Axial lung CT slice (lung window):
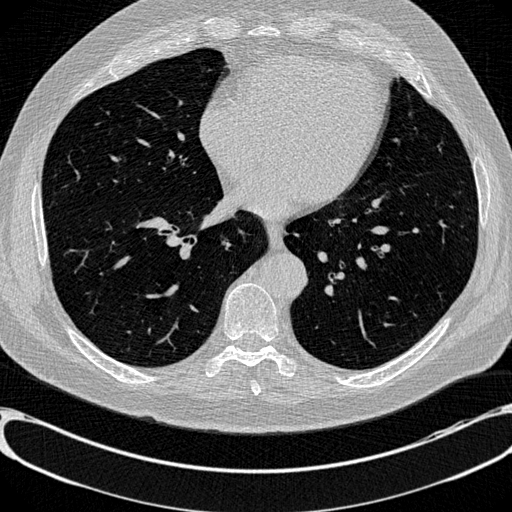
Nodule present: no